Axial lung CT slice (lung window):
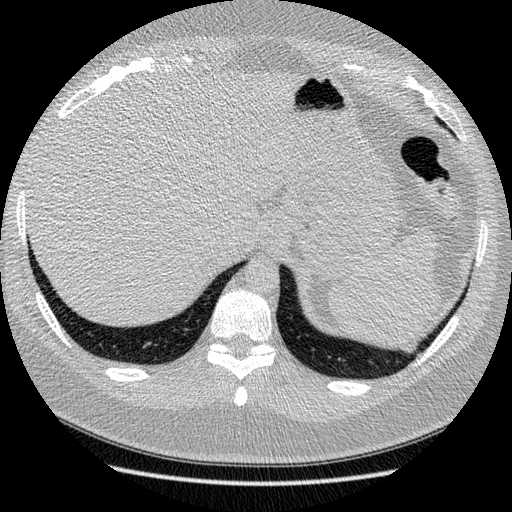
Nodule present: yes
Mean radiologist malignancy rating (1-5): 3.25